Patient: sex M, age 71
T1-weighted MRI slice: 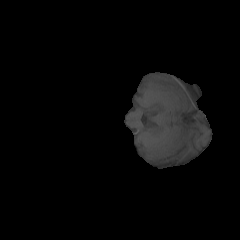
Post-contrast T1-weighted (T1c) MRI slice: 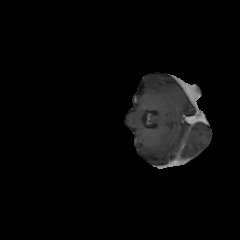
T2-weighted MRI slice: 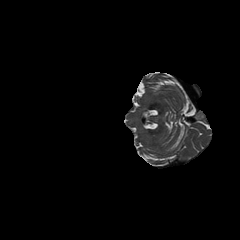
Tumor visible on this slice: no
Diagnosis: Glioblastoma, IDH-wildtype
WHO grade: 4